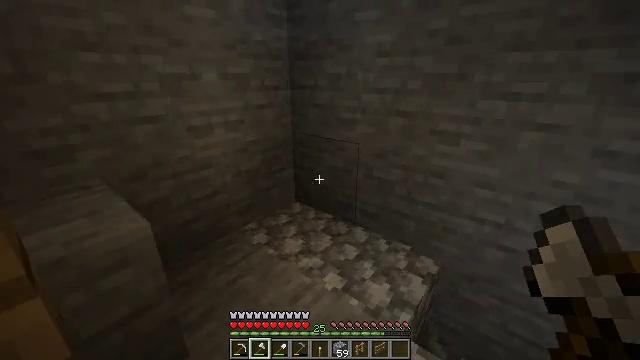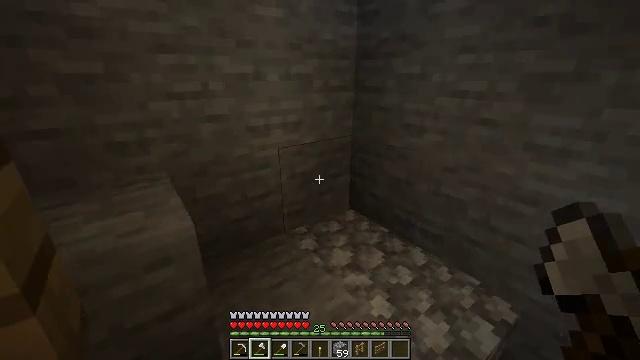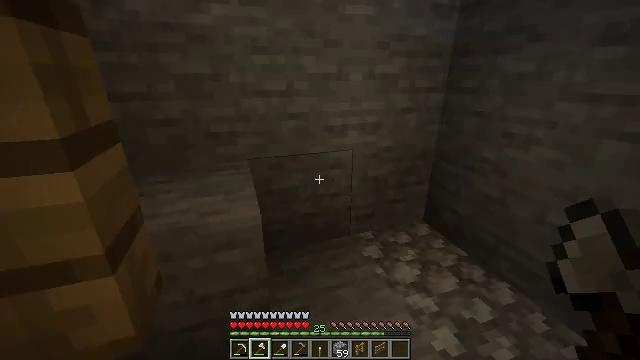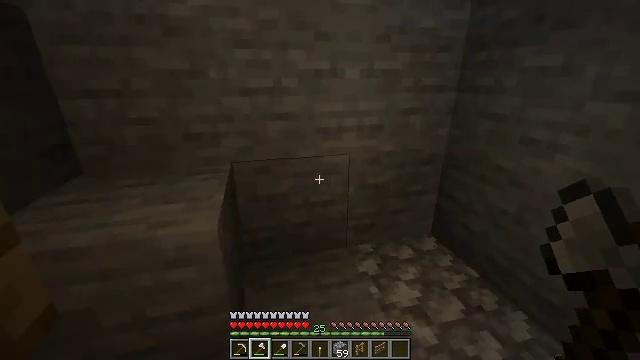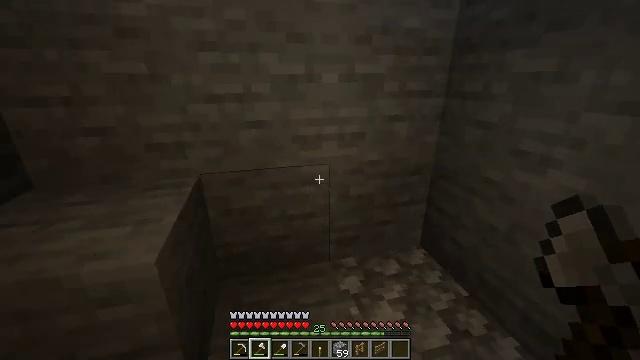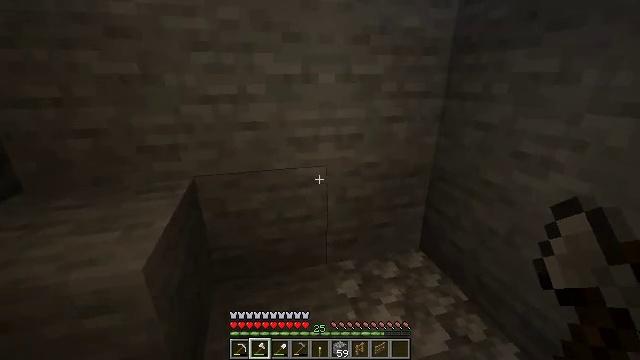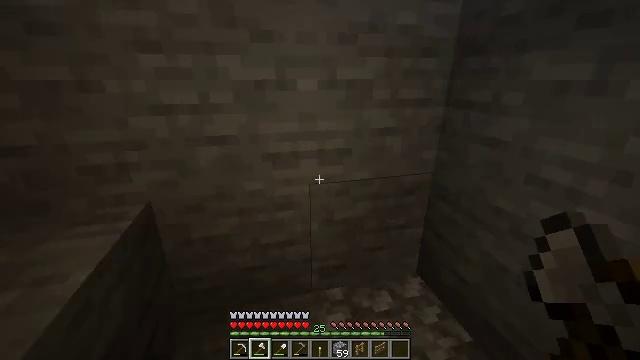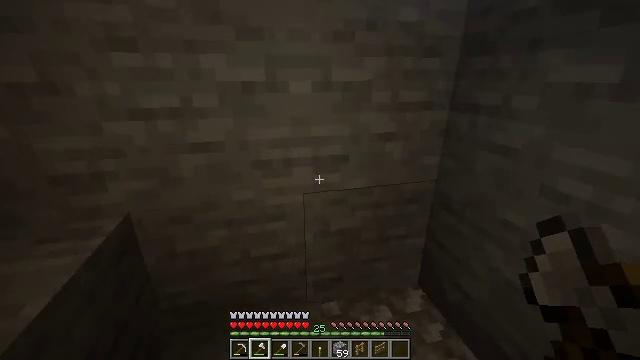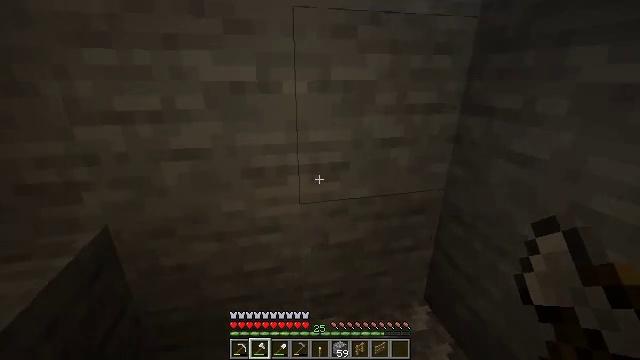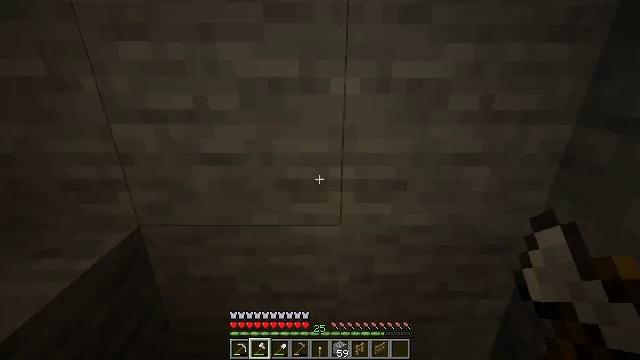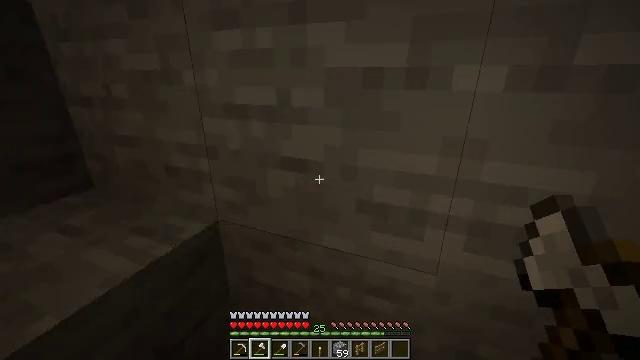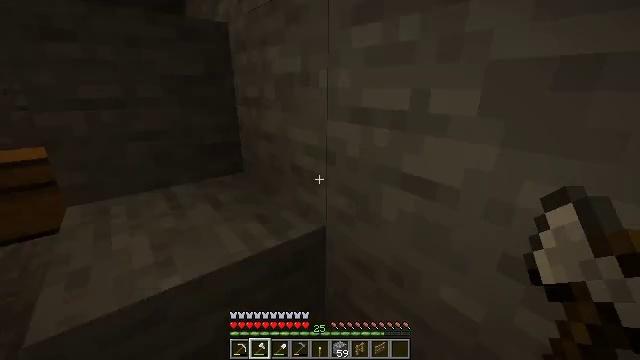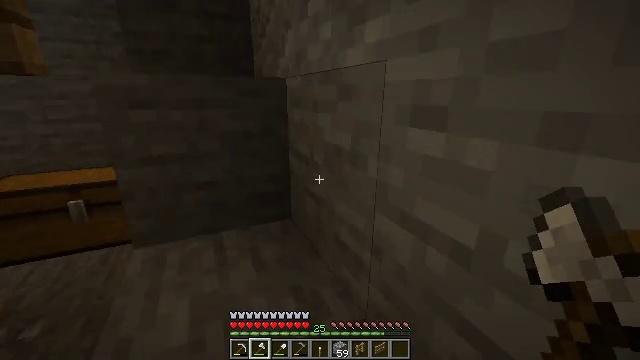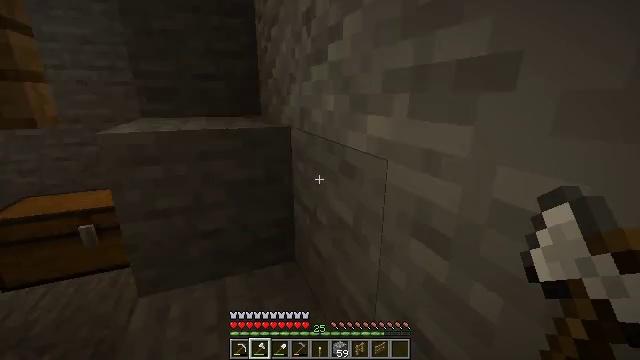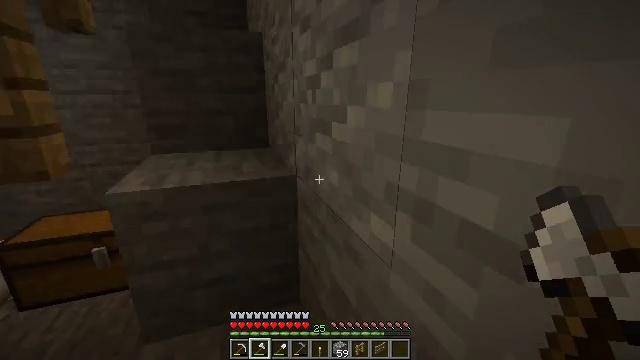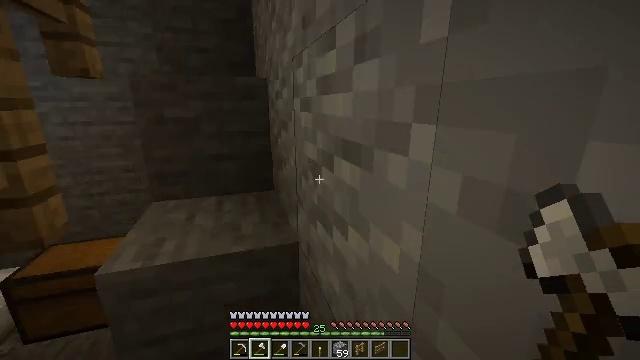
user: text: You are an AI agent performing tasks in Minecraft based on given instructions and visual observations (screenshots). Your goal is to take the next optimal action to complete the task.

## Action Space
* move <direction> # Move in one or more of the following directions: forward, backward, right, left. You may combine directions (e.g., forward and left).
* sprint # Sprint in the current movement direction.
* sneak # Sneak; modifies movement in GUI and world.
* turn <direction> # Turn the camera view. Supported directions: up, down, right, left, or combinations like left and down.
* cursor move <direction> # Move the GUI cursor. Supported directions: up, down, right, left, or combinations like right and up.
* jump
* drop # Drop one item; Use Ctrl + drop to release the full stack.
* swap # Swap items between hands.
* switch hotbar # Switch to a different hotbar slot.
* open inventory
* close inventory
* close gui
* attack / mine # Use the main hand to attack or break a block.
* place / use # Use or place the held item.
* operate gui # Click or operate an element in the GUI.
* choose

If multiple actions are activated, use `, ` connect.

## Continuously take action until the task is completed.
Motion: motion action
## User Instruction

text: Use the crafting table to create granite stairs.
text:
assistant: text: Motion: move forward and move right, turn left
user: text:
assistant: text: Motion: move forward and move right, turn left
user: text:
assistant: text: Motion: move forward and move right, turn left
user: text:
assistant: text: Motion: move forward and move right
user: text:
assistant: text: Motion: move forward
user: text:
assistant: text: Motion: move forward
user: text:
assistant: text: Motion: move forward
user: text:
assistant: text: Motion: move forward
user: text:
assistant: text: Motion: move forward, turn left
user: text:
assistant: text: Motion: move forward, turn left
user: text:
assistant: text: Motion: move forward, turn left and up
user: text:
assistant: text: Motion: move forward, turn left and up, jump
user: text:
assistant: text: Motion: move forward, turn left, jump
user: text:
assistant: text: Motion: move forward, turn left, jump
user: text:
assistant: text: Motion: move forward, turn left and up
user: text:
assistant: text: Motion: move forward, turn left
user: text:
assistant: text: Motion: move forward, turn left and up
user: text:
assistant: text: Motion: move forward, turn left and up, jump
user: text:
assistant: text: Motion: move forward, turn left and up, jump
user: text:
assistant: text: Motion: move forward, turn left and up, jump
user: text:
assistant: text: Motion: move forward, turn up
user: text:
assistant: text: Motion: move forward, turn right and up
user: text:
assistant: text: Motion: move forward
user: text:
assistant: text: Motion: move forward, jump
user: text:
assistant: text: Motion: move forward, jump
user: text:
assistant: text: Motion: move forward, jump
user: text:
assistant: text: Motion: move forward, jump
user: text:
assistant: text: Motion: move forward, turn up
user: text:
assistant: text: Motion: move forward, turn up
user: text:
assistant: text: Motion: move forward, turn right and up, jump